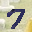
Label: 7